A time-domain vibration trace from a rotating-machine test bench is shown. Diagnose the rotating machine from this image, choosing from: normal, misalignment, unbalance, looseness.
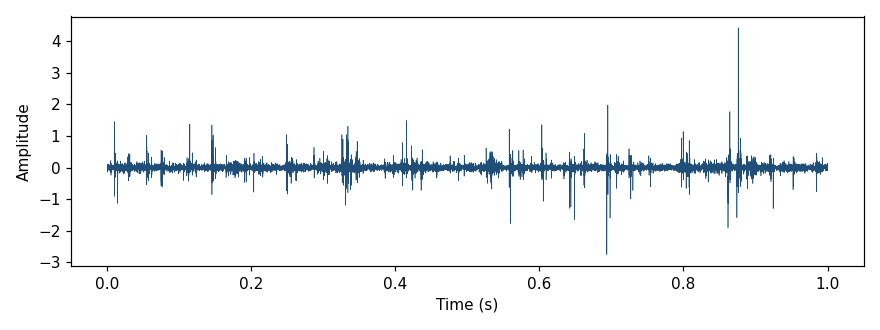
Answer: normal